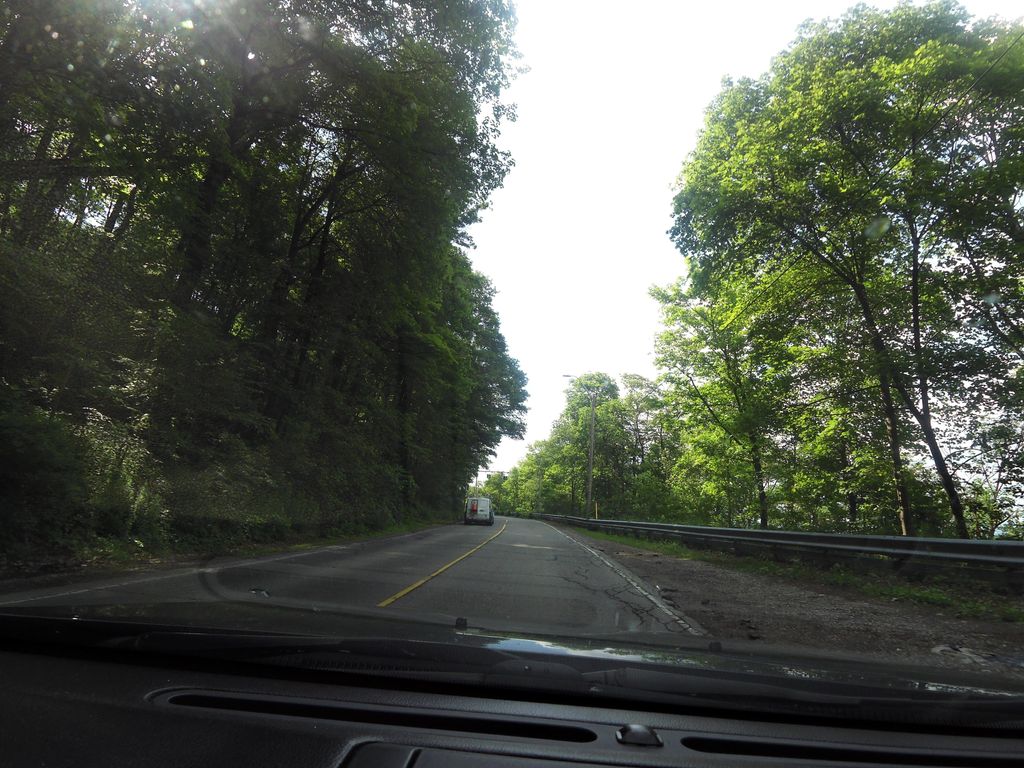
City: hamilton